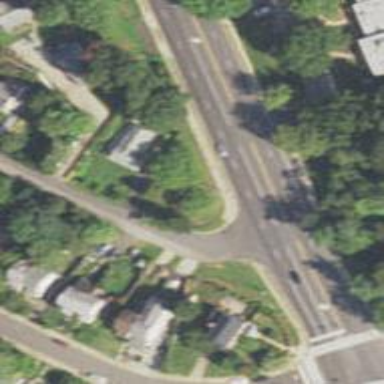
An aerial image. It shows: Primary road with asphalt surface.